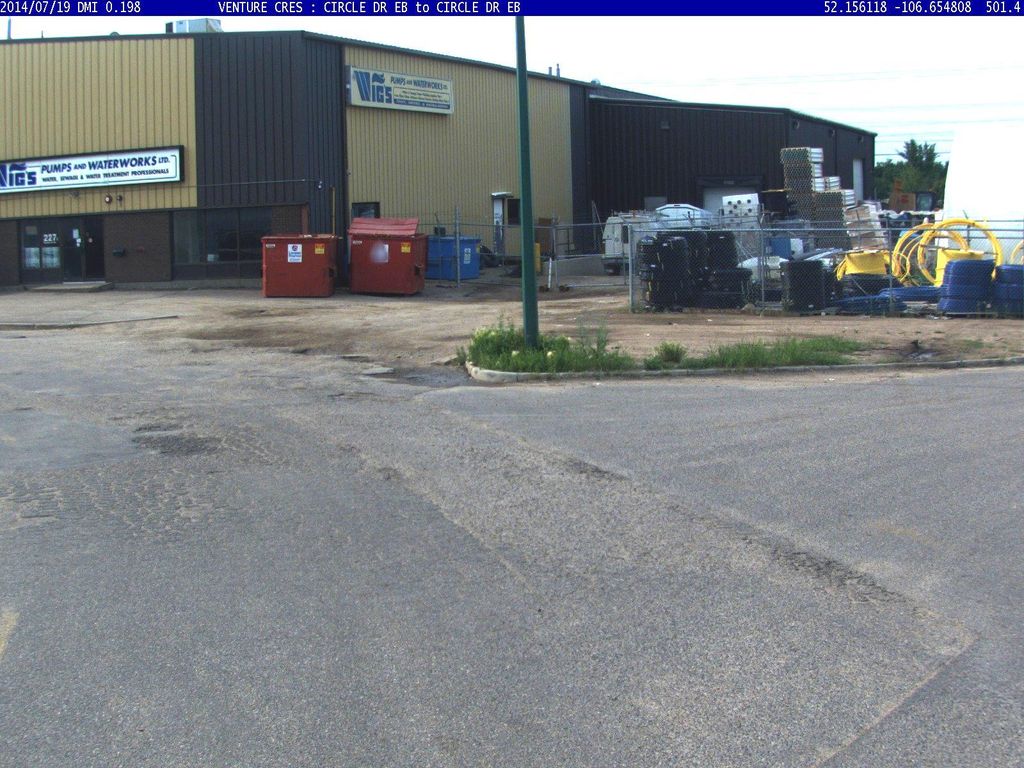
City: saskatoon